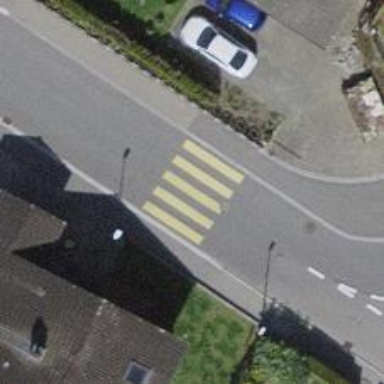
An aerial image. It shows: Uncontrolled zebra crossing with zebra markings.